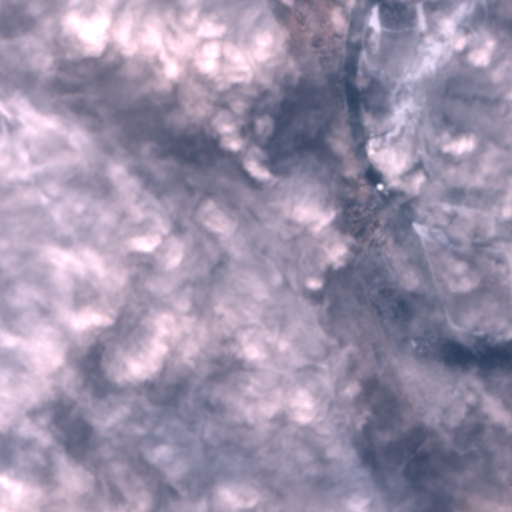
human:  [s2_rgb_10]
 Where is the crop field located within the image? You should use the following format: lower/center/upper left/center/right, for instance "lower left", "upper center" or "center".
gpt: The crop field is located in the lower right of the image.
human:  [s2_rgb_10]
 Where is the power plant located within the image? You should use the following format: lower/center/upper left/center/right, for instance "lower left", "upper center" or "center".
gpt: The power plant is located in the lower left of the image.
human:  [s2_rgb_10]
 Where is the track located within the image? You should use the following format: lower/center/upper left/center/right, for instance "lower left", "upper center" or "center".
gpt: There is no track in the image.